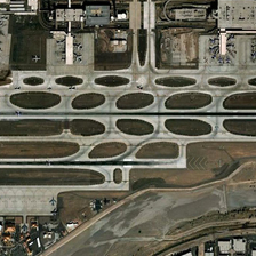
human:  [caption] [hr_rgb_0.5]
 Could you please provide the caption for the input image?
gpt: the runways of the airport has many oval shaped lawns .

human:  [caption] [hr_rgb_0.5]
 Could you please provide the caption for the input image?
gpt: some palnes waiting to take off near the terminal .

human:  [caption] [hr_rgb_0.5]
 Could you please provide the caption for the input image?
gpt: three passenger termial buildings sits alongside crossing runways .

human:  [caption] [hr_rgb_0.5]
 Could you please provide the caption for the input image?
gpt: some aircrafts stay on square tarmacs and netlike runways decorated with some grassy oval fields .

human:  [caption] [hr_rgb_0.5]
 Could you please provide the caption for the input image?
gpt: some planes are near some buildings in an airport with two parallel runways .